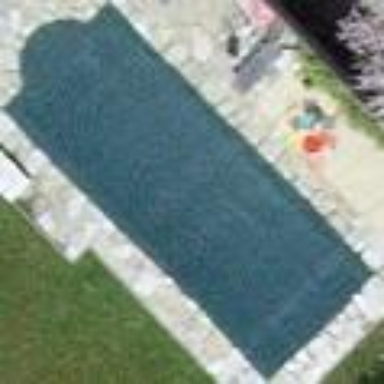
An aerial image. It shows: Swimming pool located in leisure land.